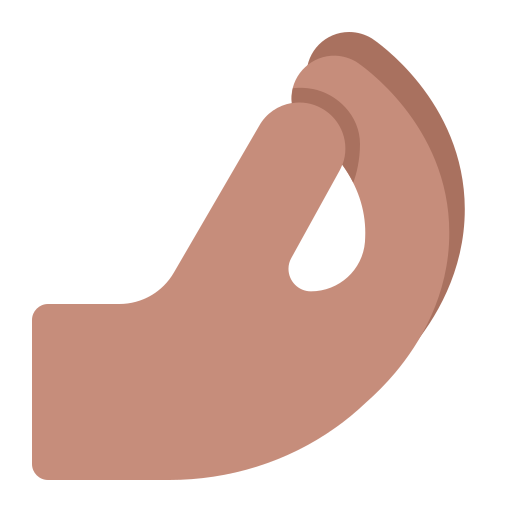
pinched fingers flat